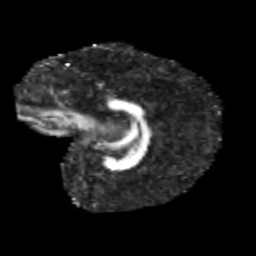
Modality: FA
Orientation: sagittal
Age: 10
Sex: male
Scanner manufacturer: siemens
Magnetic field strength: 3 T
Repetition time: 3.8 s
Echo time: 0.07 s